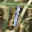
Label: 1